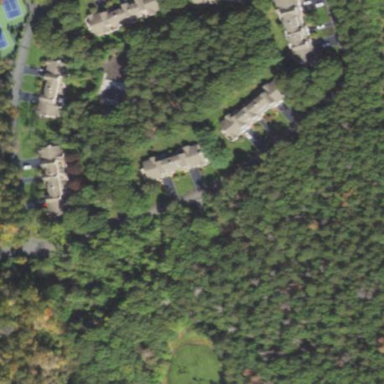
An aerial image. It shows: Condominium in residential area.